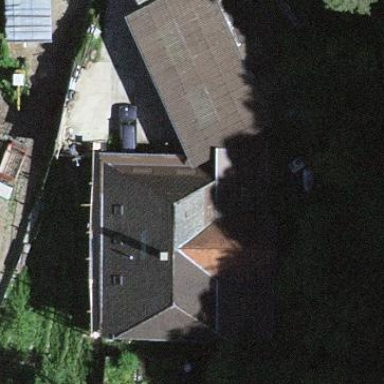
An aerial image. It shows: Farm building.